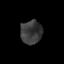
Tissue: prostate
Cell type: T cells
Senescence score: 0.3081
Nuclear area (px): 494
Mean DAPI intensity: 58.603